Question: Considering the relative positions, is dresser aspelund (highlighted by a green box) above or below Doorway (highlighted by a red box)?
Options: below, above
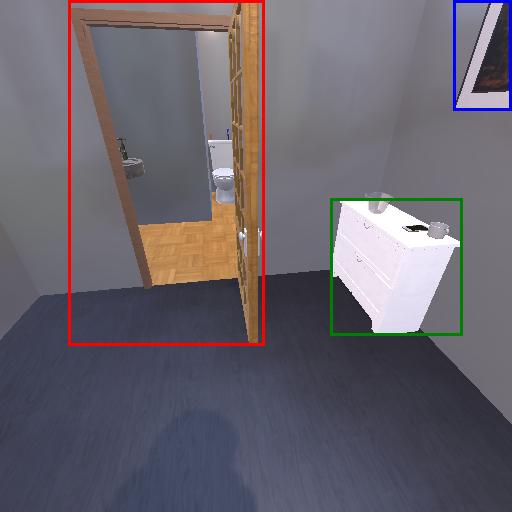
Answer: below